Field crop: tomato
Growth stage: 2
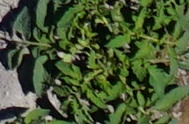
Species: tomato